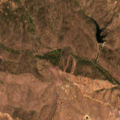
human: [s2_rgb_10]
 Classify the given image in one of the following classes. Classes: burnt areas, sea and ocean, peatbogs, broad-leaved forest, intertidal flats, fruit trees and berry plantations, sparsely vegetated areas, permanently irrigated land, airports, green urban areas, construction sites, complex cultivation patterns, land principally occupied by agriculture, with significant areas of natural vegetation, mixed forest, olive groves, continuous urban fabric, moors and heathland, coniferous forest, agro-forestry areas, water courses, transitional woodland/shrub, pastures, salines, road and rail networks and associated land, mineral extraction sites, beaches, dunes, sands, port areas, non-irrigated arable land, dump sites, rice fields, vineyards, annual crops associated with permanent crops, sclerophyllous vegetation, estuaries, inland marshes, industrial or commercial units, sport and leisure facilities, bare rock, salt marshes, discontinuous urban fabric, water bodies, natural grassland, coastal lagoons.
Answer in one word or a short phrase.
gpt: agro-forestry areas